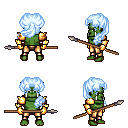
a pixel art fantasy rpg character, male body template, orc, green skin, gold arm armor, gold greaves, white cyan princess hairstyle, gold gloves, spear, four views (front, back, left, right), 2x2 character sprite sheet, small pixel art, hard edges, no anti-aliasing